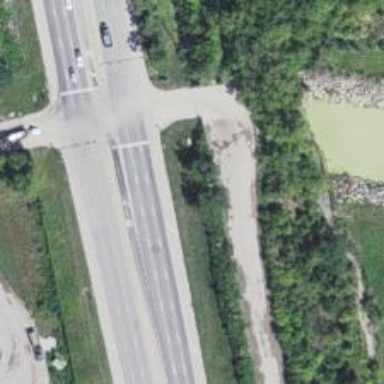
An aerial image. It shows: This image shows trunk highway that functions as expressway.